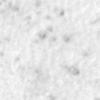
Label: no_change